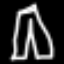
Label: pants